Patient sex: F
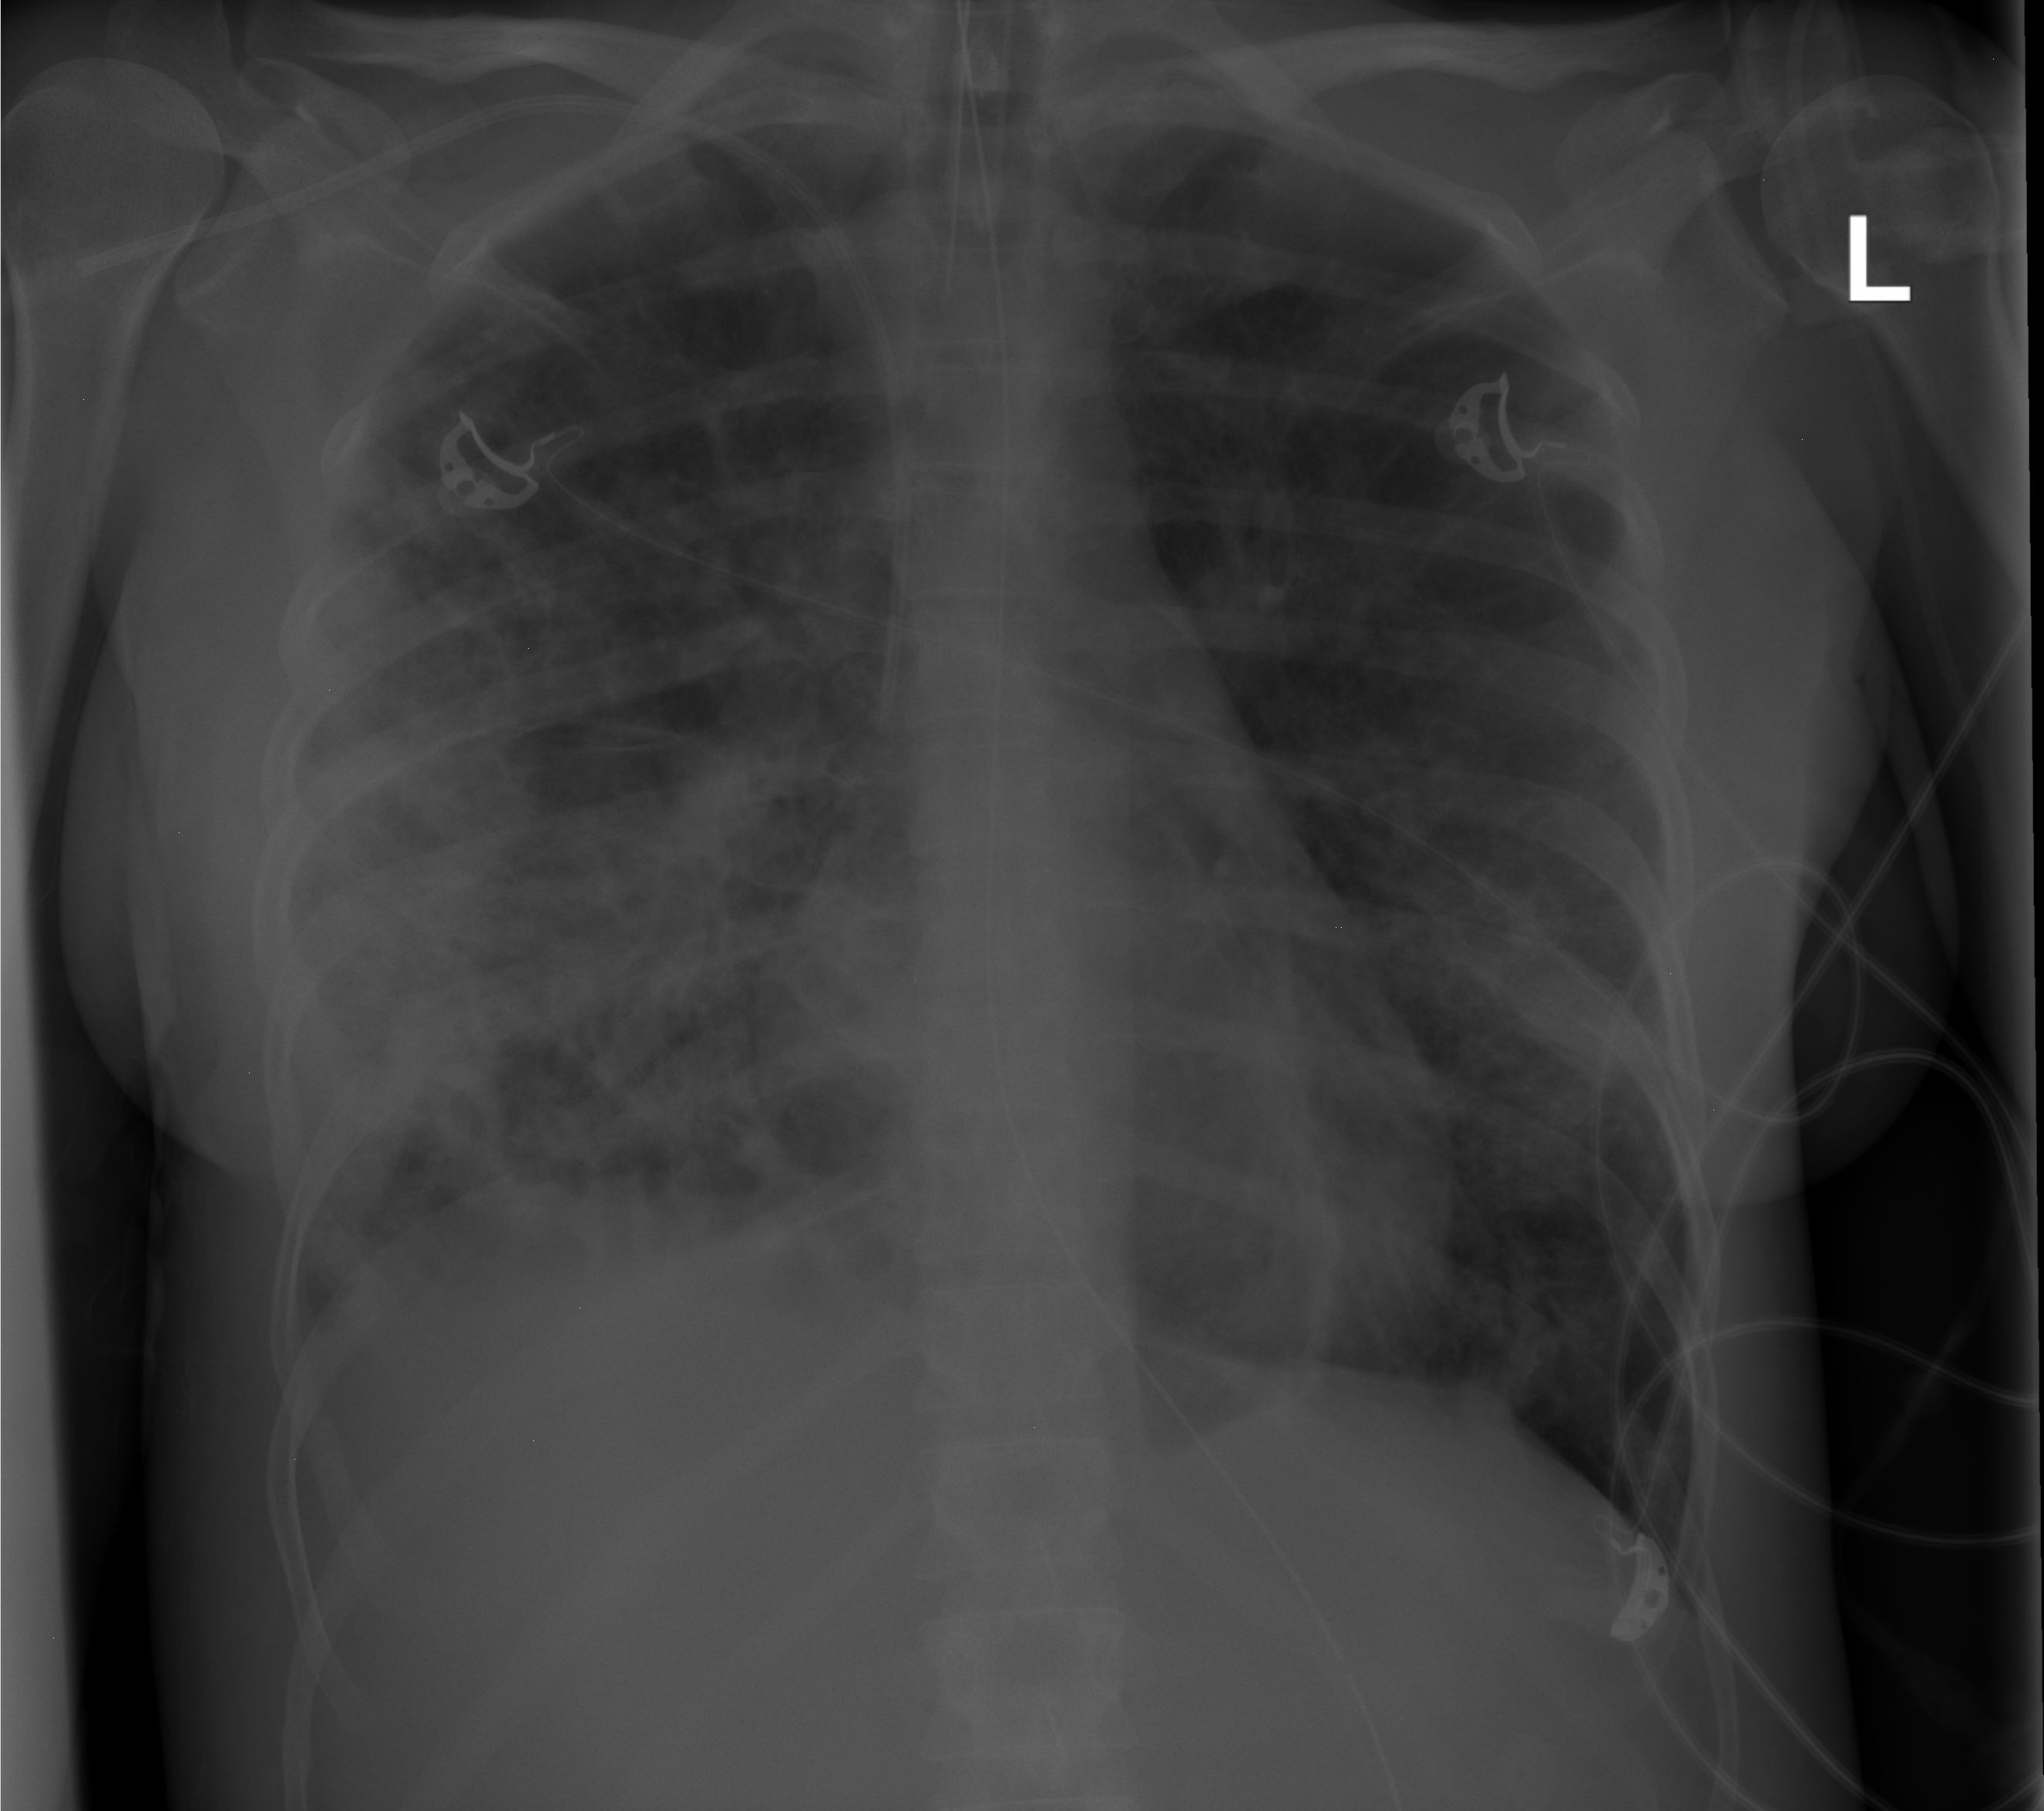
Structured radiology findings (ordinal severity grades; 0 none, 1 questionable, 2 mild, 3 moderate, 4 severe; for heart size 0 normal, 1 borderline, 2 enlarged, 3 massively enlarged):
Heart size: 0
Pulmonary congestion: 0
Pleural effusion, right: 3
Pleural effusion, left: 0
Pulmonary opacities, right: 3
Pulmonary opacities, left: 3
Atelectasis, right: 3
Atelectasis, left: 3